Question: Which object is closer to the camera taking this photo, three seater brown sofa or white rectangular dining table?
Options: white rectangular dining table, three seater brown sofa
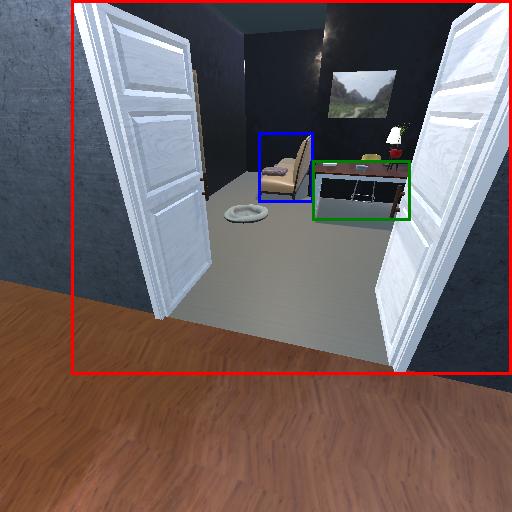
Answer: white rectangular dining table